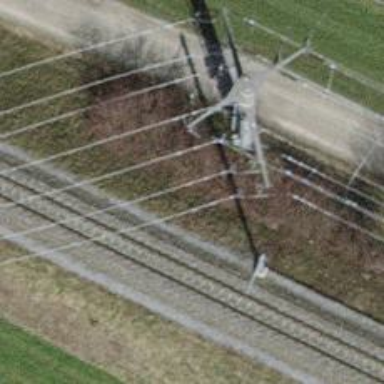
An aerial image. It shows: Concrete power pole.